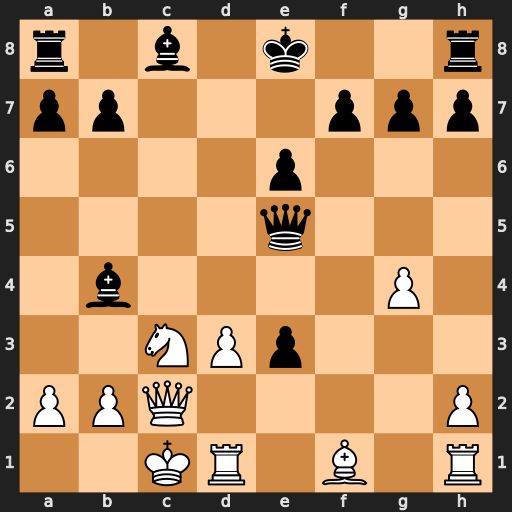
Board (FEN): r1b1k2r/pp3ppp/4p3/4q3/1b4P1/2NPp3/PPQ4P/2KR1B1R
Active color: w
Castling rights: kq
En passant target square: -
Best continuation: Qa4+ Bd7 Qxb4